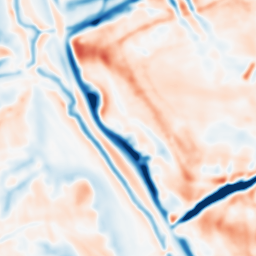
Category: multiscale
Decomposition family: dog_multiscale
Decomposition parameters: sigma_ratio: 1.6
n_scales: 3
base_sigma: 2
Upsampling method: bspline
Upsampling parameters: scale: 4
Upsampling scale: 4